Question: I'm having some performance issues dragging cards between grids. From a backend perspective, storing the data from the grids after a change takes about 200ms.
But then, when the backend work seems to be done, it takes another 2,5 seconds for the frontend to get the response from the request. The request that's taking so long contact 2 rpc events: grid-drop and grid-dragend.
The response is also unusually large I think. Just to give you an idea, see screenshot ... notice the tiny scrollbar at the right.
TTFB is 2,42s, download size about half a MB.
Any ideas what's going on here and how I can eliminate this?
I'm using Vaadin 21.0.4, spring boot 2.5.4.
Steps I've taken to optimise performance:
1. Optimize db query + indexing
2. Use @cacheable where possible
3. Implemented the cards using LitElement
This is the drop listener:
'''
ComponentEventListener<GridDropEvent<Task>> dropListener = event -> {
if (dragSource != null) {
// The item ontop or below where the source item is dropped. Used to calculate the index of the newly dropped item(s)
Optional<Task> targetItem = event.getDropTargetItem();
// if the item is dropped on an existing row and the dragged item contains the same items that's being dropped.
if (targetItem.isPresent() && draggedItems.contains(targetItem.get())) {
return;
}
// Add dragged items to the grid of the target room
Grid<Task> targetGrid = event.getSource();
Optional<Room> room = dayPlanningView.getRoomForGrid(targetGrid);
// The items of the target Grid. Using listdataview so this would not retrigger the query
List<Task> targetItems = targetGrid.getListDataView().getItems().toList();
// Calculate the position of the dropped item
int index = targetItem.map(task -> targetItems.indexOf(task)
+ (event.getDropLocation() == GridDropLocation.BELOW ? 1 : 0))
.orElse(0);
room.ifPresent(r -> service.plan(draggedItems, r, index, dayPlanningView.getSelectedDate()));
// send event to update other users
Optional<ScheduleUpdatedEvent> scheduleUpdatedEvent = room.map(r -> new ScheduleUpdatedEvent(PlanningMasterDetailView.this, r.getId()));
scheduleUpdatedEvent.ifPresent(Broadcaster::broadcast);
// remove items from the source grid. using list provider so items can be removed without DB round-trip.
productionOrderGrid.getListDataView().removeItems(draggedItems);
}
};
'''
I'm a bit stuck now, as I'm kinda out of ideas
Thanks

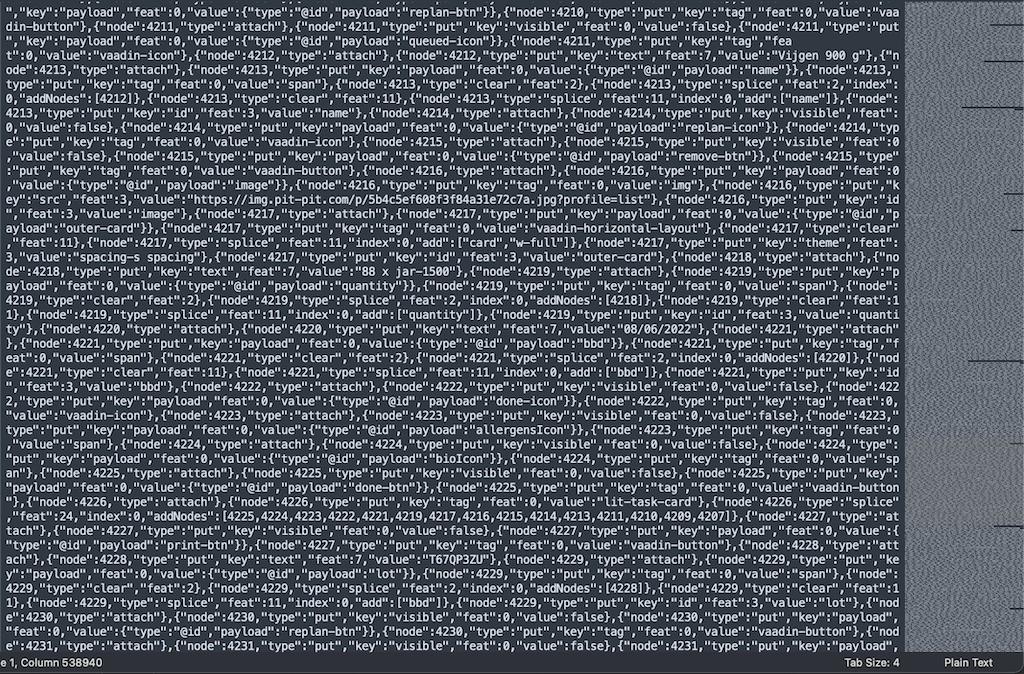
Answer: You should use the TemplateRenderer/LitRenderer instead of the ComponentRenderer because the generated server-side components are affecting the performance:
Read more here: <URL>